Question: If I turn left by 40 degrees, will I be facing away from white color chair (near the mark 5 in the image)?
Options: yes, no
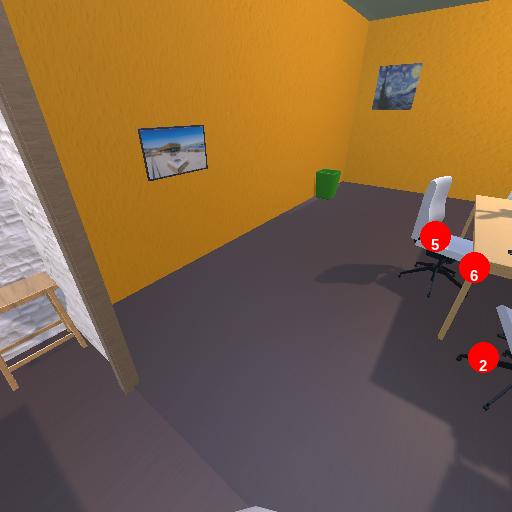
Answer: yes